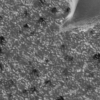
Label: not_dusty